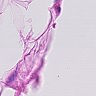
Metastatic tissue present: no